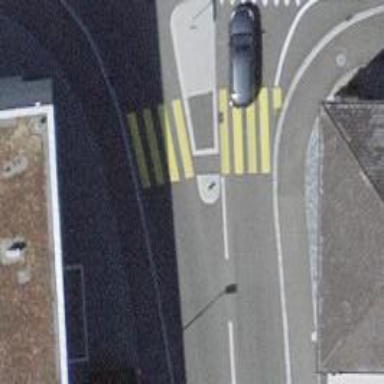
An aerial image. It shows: Footway located on traffic island.